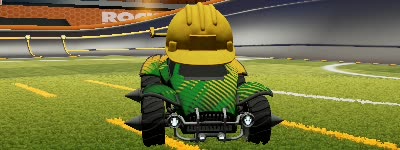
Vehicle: octane